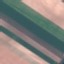
Land use / land cover class: AnnualCrop